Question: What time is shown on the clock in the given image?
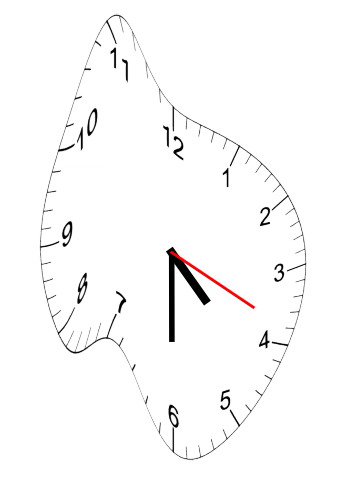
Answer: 04:30:19